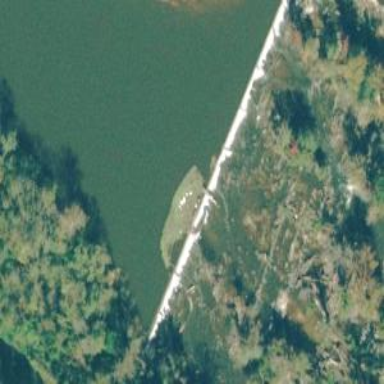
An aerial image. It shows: Dam across waterway.